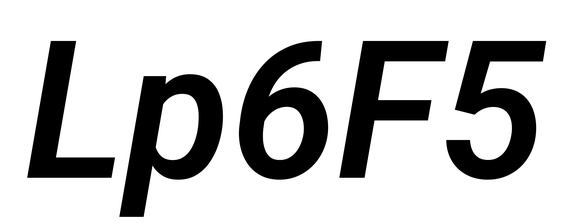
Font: Roboto-Italic_SemiBold_Italic